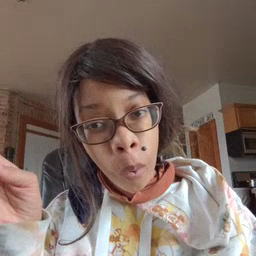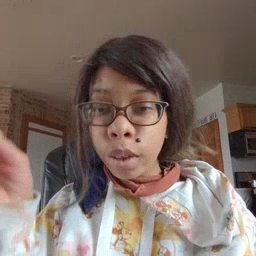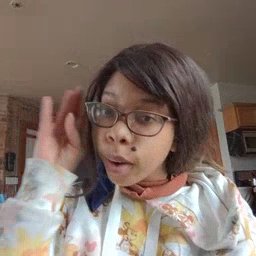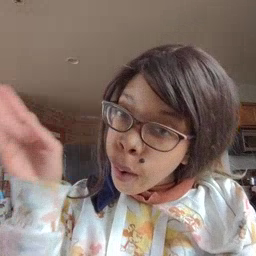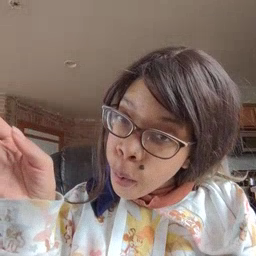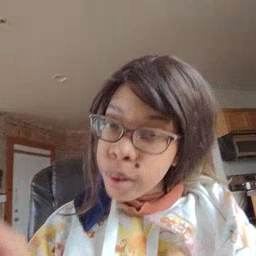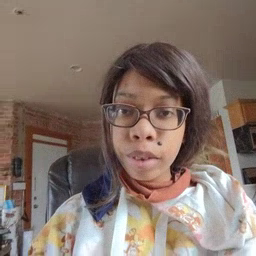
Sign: hello